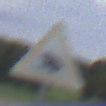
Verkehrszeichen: AmphibienwanderungRechts
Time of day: Midday
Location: Outdoor (Nature)
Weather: PartlyCloudy
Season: NotSpecified
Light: Natural